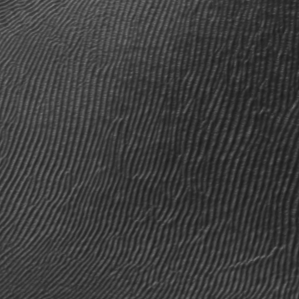
Label: frost